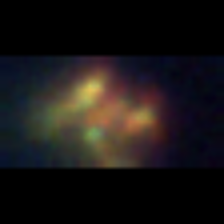
Taxon: Diatom_aggregate
Group: Diatoms